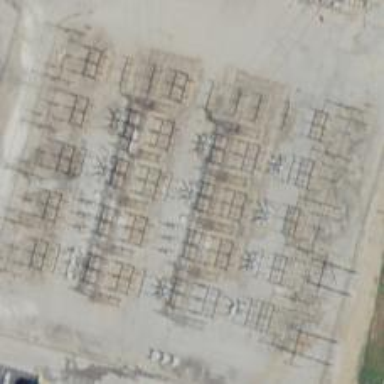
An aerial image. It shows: Switch for power supply.